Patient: sex F, age 75
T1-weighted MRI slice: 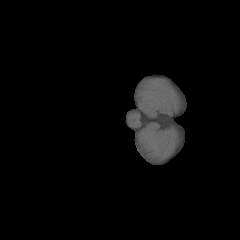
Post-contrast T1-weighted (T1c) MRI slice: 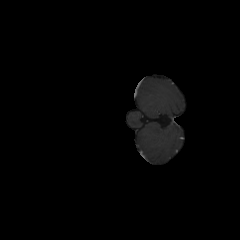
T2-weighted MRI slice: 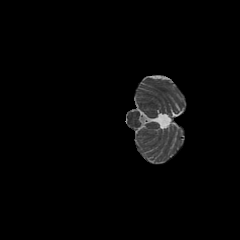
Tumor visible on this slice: no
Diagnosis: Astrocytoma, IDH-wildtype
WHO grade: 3